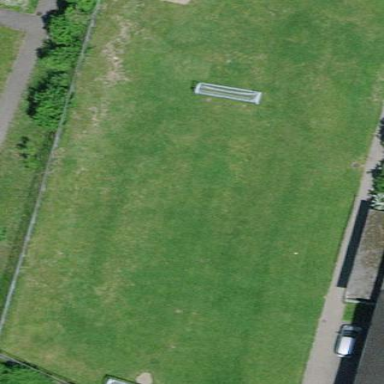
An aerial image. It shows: Soccer pitch designated for leisure and sports activities.